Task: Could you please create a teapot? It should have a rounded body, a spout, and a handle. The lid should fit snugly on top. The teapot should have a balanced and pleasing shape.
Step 27:
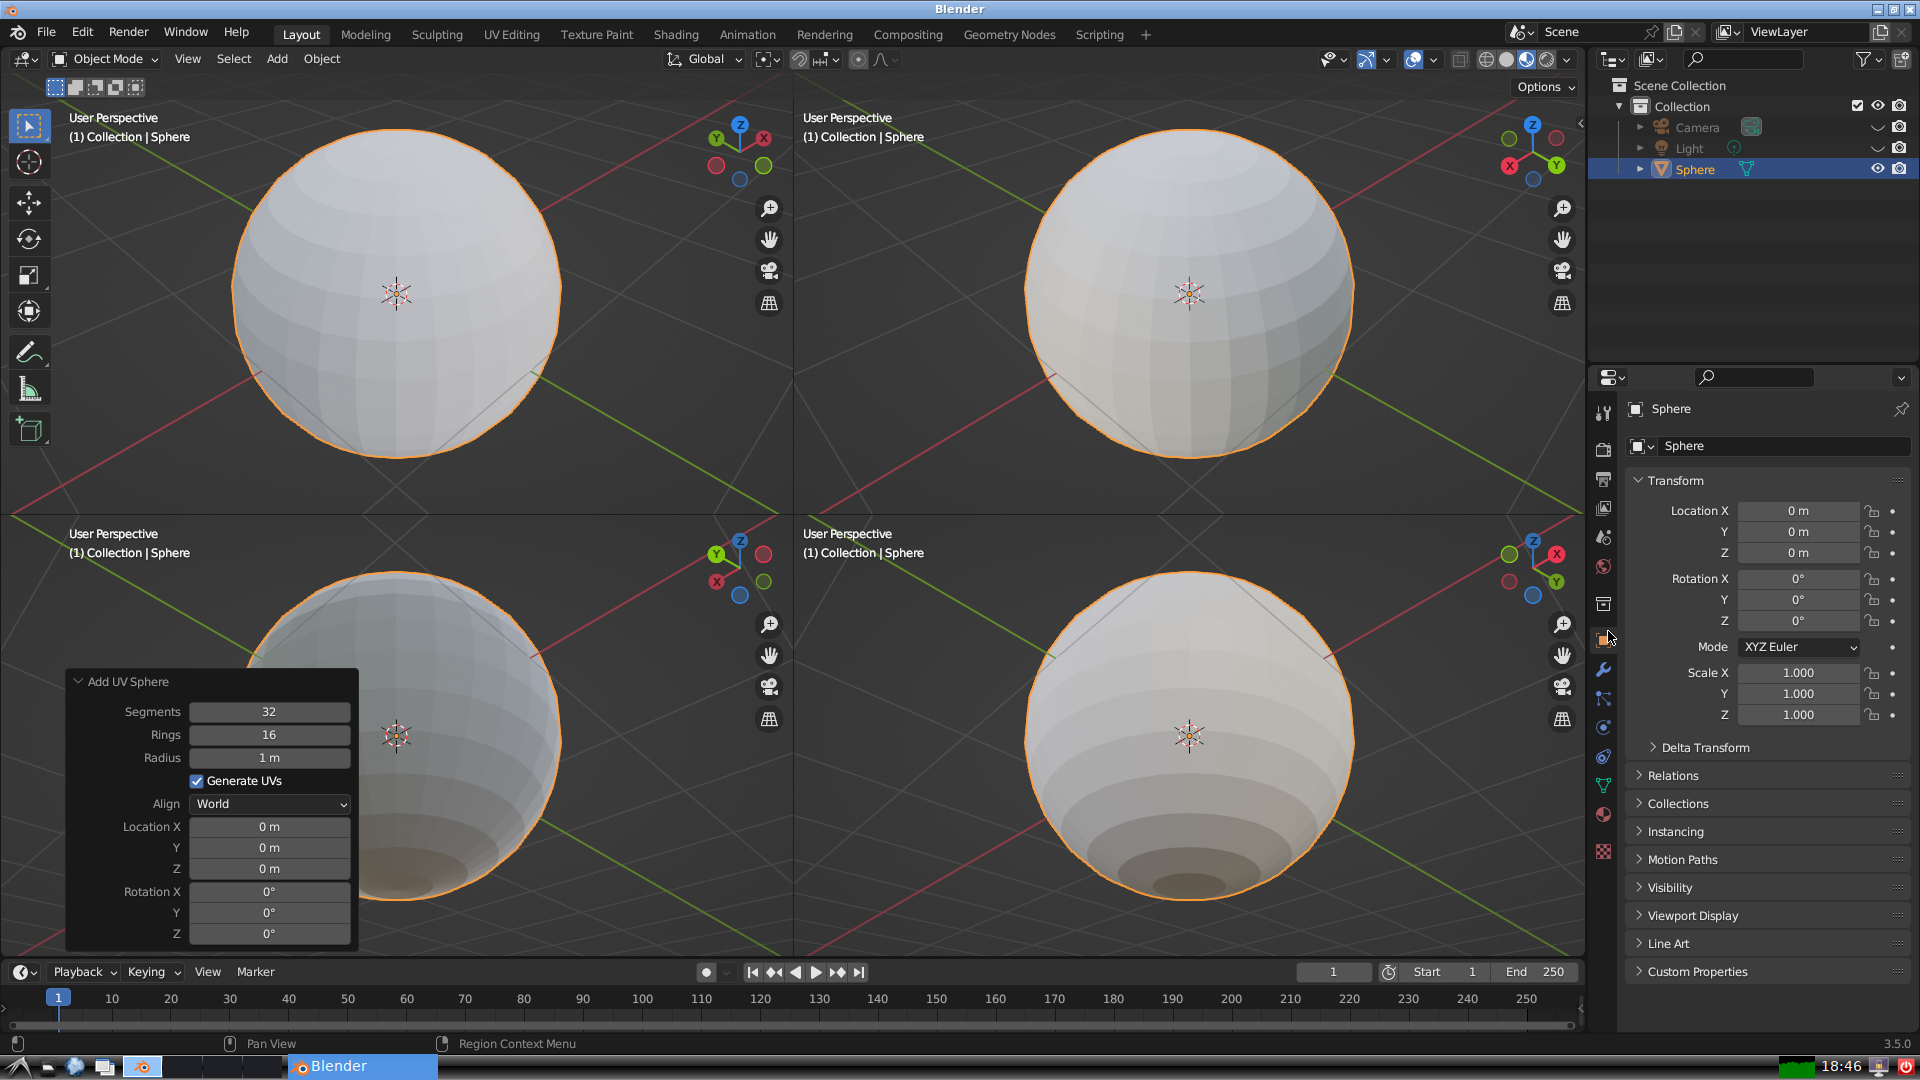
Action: {"mouse_move": [1732, 445]}